Question: I have a page to show multiple images and when hover some div contains information with show above the image. I show the image from directories by looping.
I used jquery to handle the hover but the effect doesnt show.
Anyone can help?
html/php
'''
<?php
//to show remaining images by looping
$dir = dir("images");
while($filename=$dir->read()) {
if($filename == "." || $filename == ".." || $filename == $first_image) continue;
echo "<div class='cp-thumb'>";
echo "<div class='cp-hover' style='display: none;' ><div class='cpHover-bg'></div>
<div class='cpHover-info'><p class='text11'>".$newDatetime."</p><p class='text10'>".$caption."</p></div></div>";
echo "<img src='images/".$filename."'class='img_235x235' />
</div>";
'''
jquery:
'''
<script>
$(".cp-thumb").hover(
function () {
$(".cp-hover").show();
},
function () {
$(".cp-hover").hide();
}
);
</script>
'''
output:

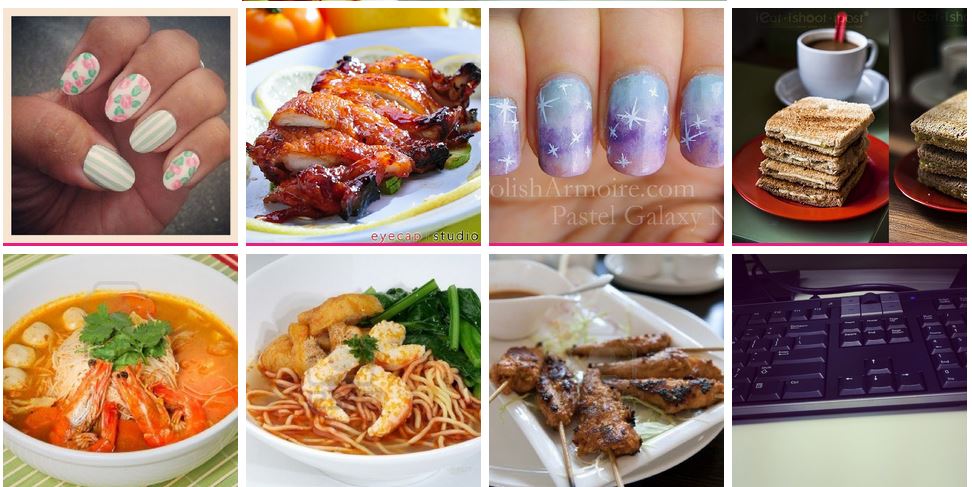
Answer: : You can handle this situation without jQuery at all. You can use CSS only by a simple code line
'''
.cp-thumb:hover .cp-hover { display:block; }
'''
example - <URL>
its should be written like this example - <URL>
'''
$(".box").hover(
function() {
$(".box2").show()
},
function() {
$(".box2").hide();
}
);
'''
: I've updated the code, depend on what is the structure, you can use '$(this)'
example - <URL>
This example is selecting the closest 'div' to the hovered element and shows it. you can use 'children' or 'parent' and familiar function methods to show your relevant element.
:
<URL>
If the Thumb elemnt is the parent, you should use 'children' method, example posted
'''
$(".cp-thumb").hover(
function() {
$(this).children(".cp-hover").show();
},
function() {
$(this).children(".cp-hover").hide();
}
);
'''